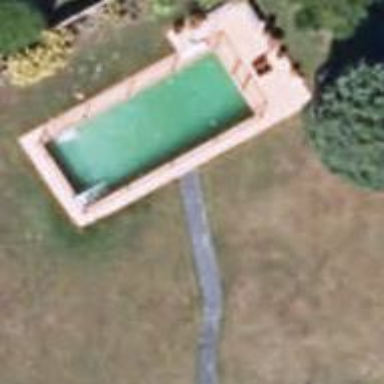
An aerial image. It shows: Swimming pool located in leisure land.